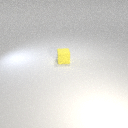
small yellow rubber cube